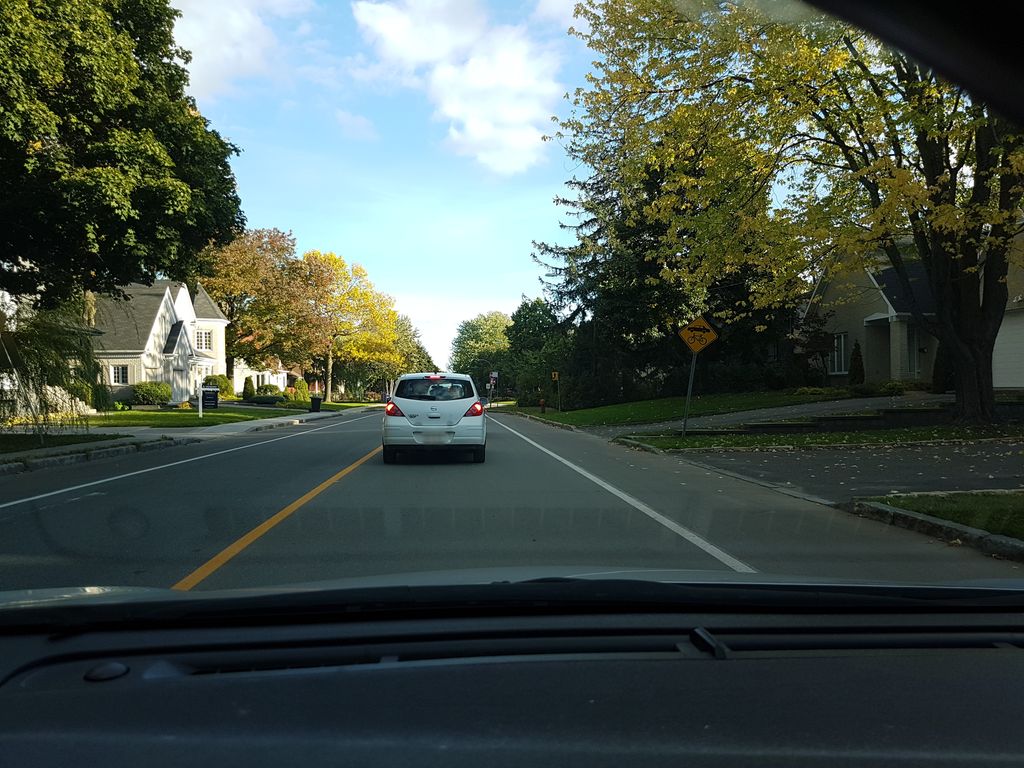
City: quebec_city